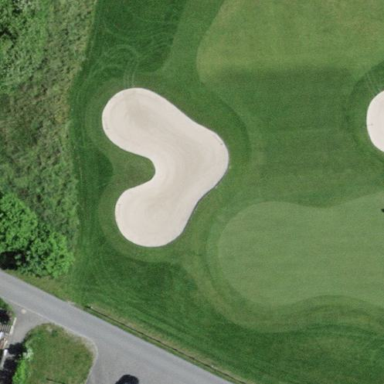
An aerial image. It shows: Golf bunker filled with natural sand.